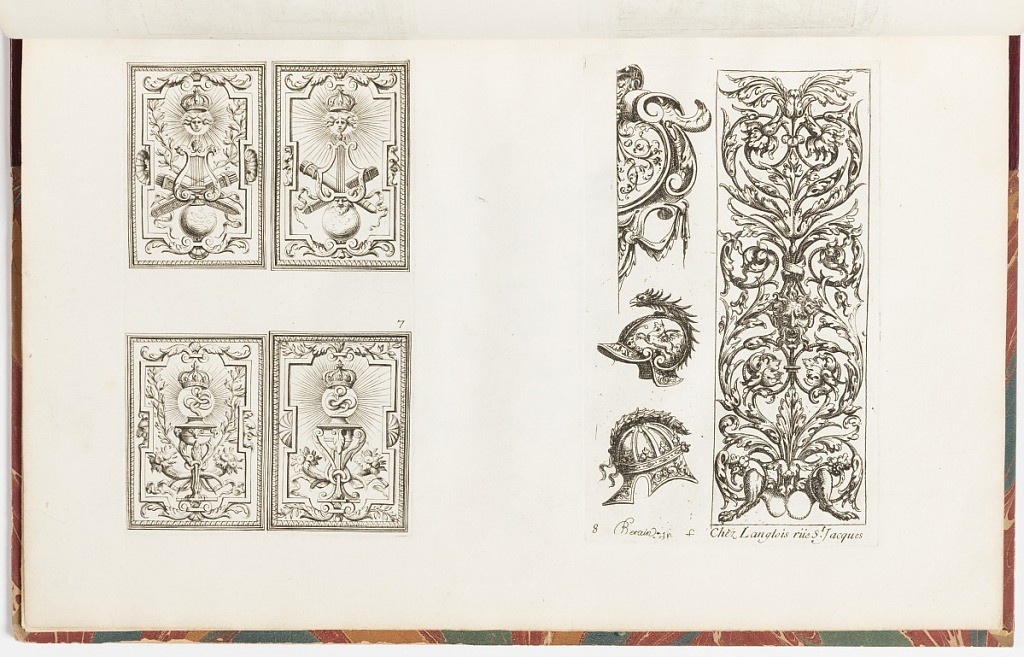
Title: Ornament and Panel Designs
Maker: Jean Bérain, the elder, French, 1640 – 1711
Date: ca.1670–ca.1700
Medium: Etching and engraving on laid paper
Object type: Print
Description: Two plates of ornament designs featuring arabesques and grotesques motifs printed on a single page. Plate 7 to the left, includes two pairs of panels. The upper panels are framed by a running egg pattern, strapwork masks, acanthus leaves and shell motifs, with the crowned head of apollo in the center above a lyre, with quivers of arrows, ribbons, and a globe. The designs in each panel vary slightly but are similar. The lower panels are framed with similar motifs and feature a crowned twisted snake surrounded by sun rays, above incense stands with cornucopias. Plate 8, to the right, features two ornamental helmet designs, a grotesque cartouche, with a mask, and scrolling foliage. And to the right a vertical ornament design featuring scrolling foliage, masks, rosettes, and animal legs. The plates are numbered and plate 8 is signed.